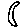
Label: moon